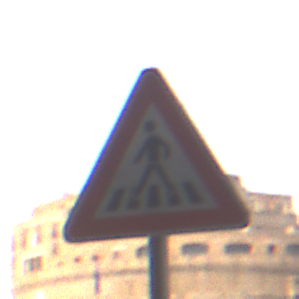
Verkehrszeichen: FussgaengerueberwegRechts
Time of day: MorningAfternoon
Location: Outdoor (Suburban)
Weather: PartlyCloudy
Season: NotSpecified
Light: Natural